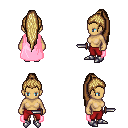
a pixel art fantasy rpg character, female body template, human, tanned skin, pink cape, red pants, blonde extra-long topknot hairstyle, metal boots, dagger, four views (front, back, left, right), 2x2 character sprite sheet, small pixel art, hard edges, no anti-aliasing